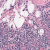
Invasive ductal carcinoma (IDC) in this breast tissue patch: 0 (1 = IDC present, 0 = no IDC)